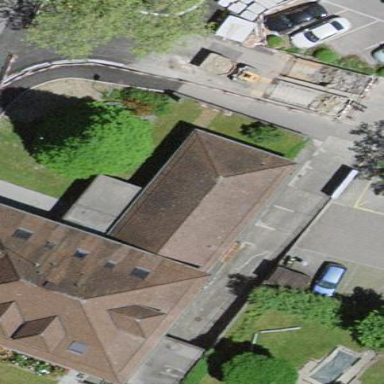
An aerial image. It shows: Town hall building.